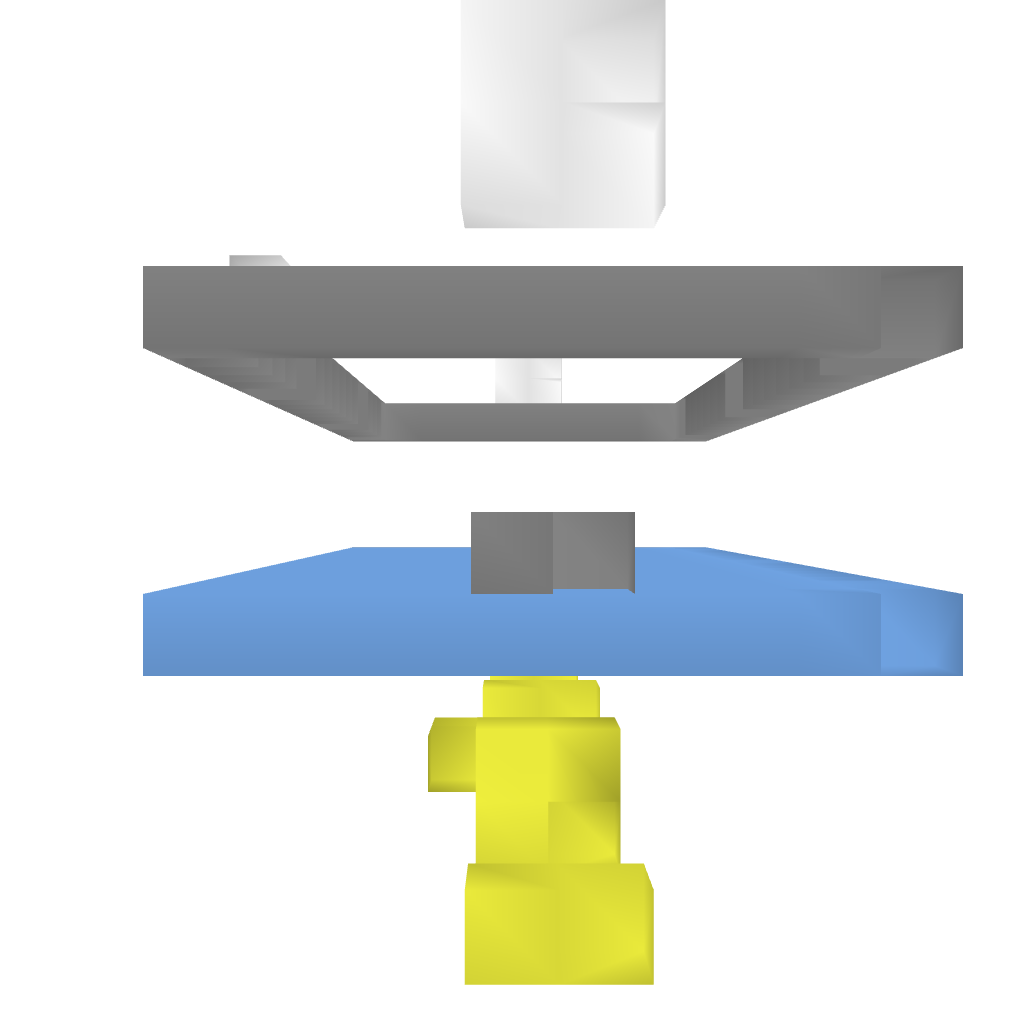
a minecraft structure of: Gold Farm bad low quality